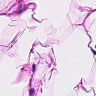
Metastatic tissue present: no